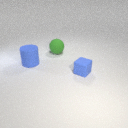
large blue rubber cylinder in front of large green rubber sphere